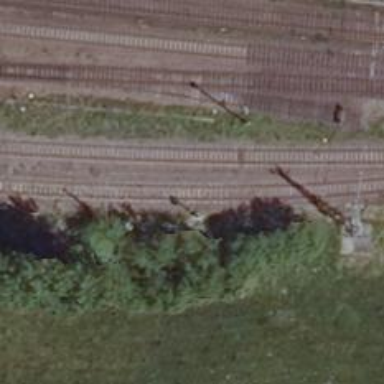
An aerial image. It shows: Railway signal.